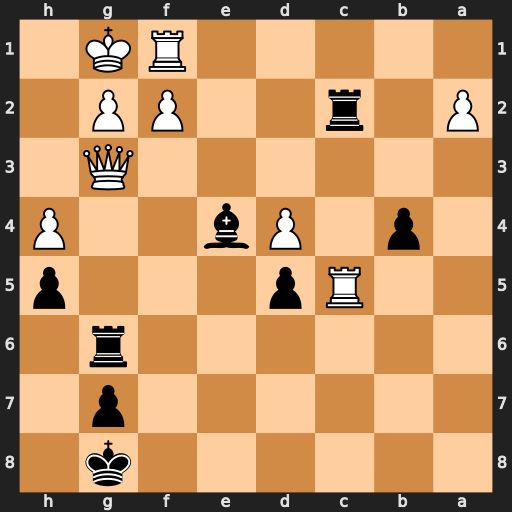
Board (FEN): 6k1/6p1/6r1/2Rp3p/1p1Pb2P/6Q1/P1r2PP1/5RK1
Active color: b
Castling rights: -
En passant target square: -
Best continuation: Rxg3 fxg3 Rxg2+